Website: slack
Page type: newsletter-management
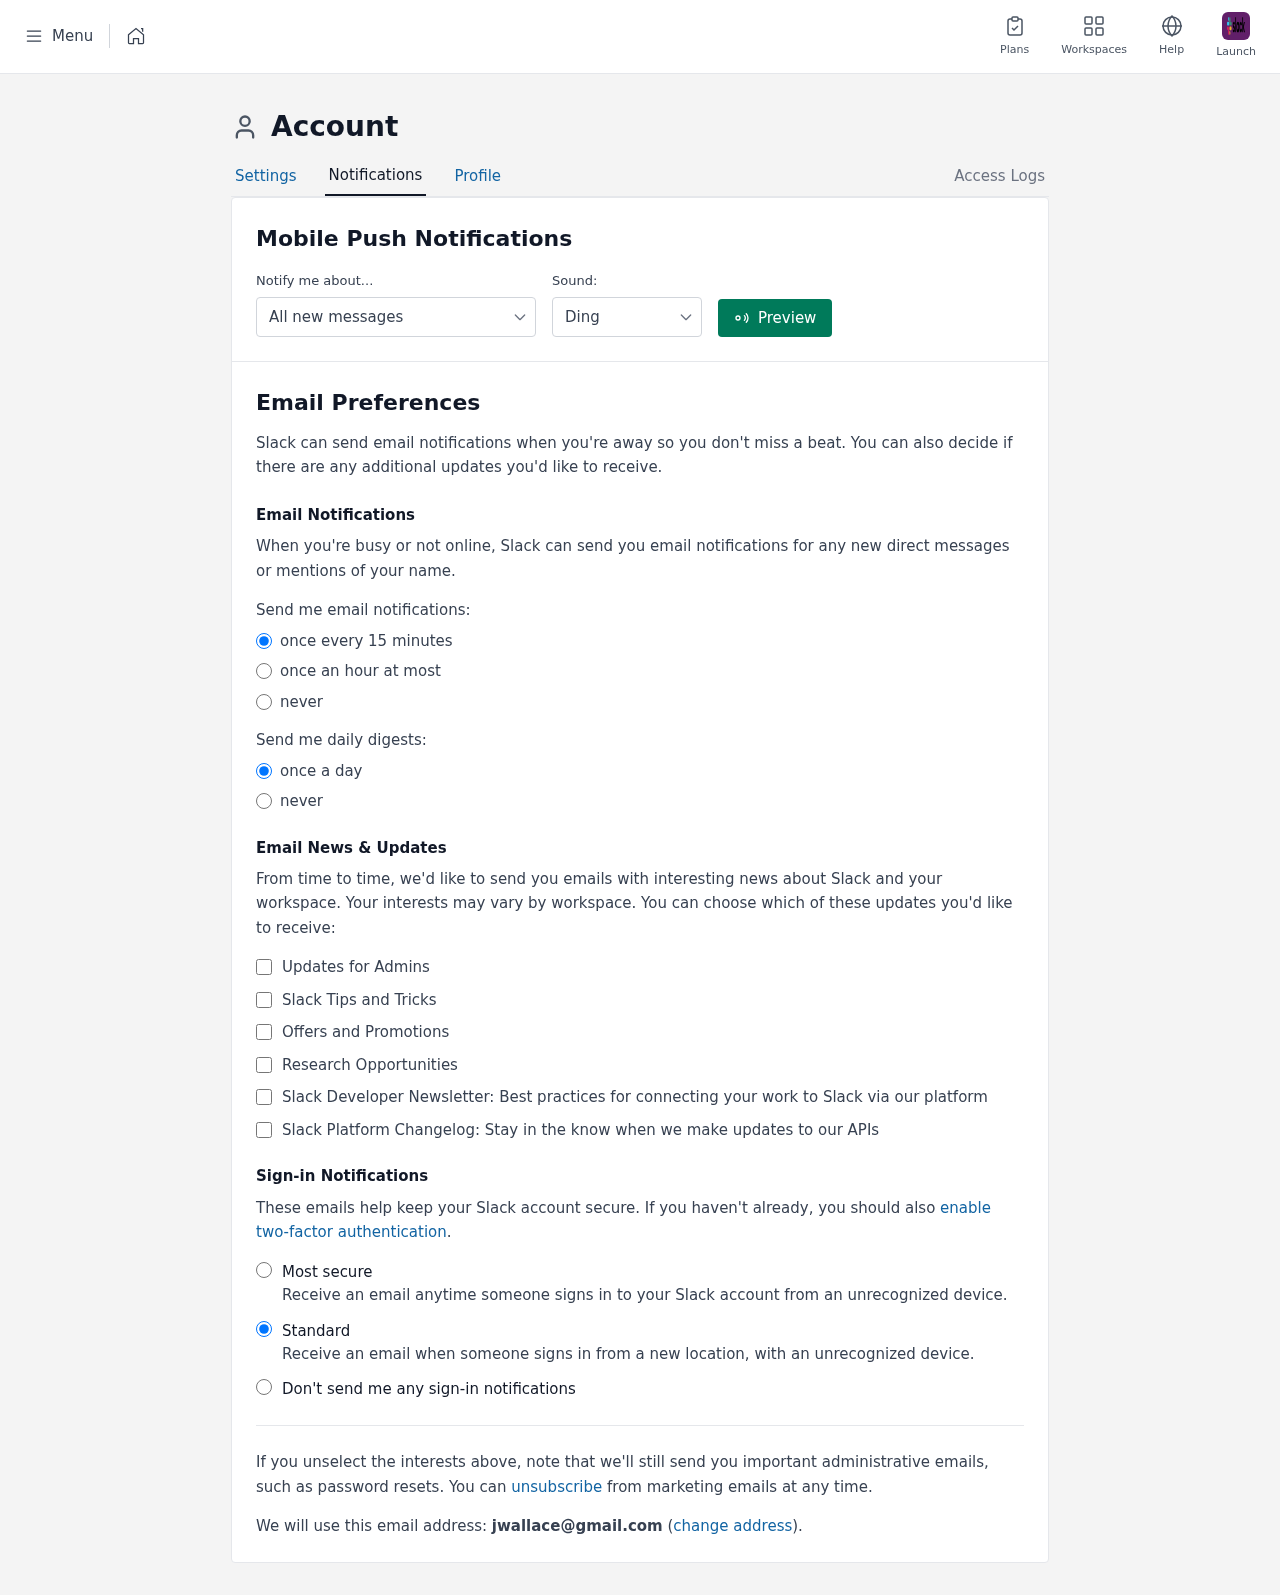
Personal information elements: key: PII_EMAIL
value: jwallace@gmail.com